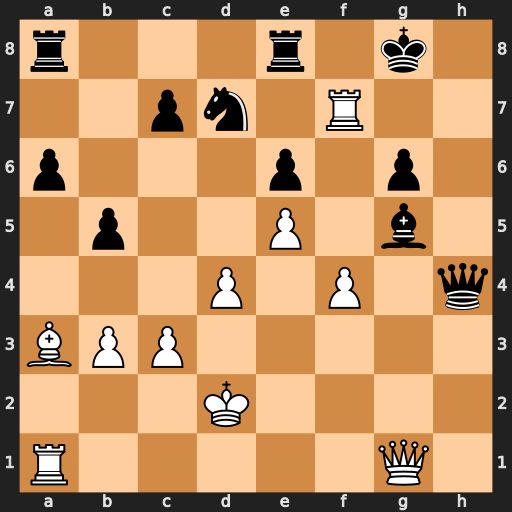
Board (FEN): r3r1k1/2pn1R2/p3p1p1/1p2P1b1/3P1P1q/BPP5/3K4/R5Q1
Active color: w
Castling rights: -
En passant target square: -
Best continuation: Rxd7 Qxf4+ Kc2